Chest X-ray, PA view. Patient: 42 years old, sex F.
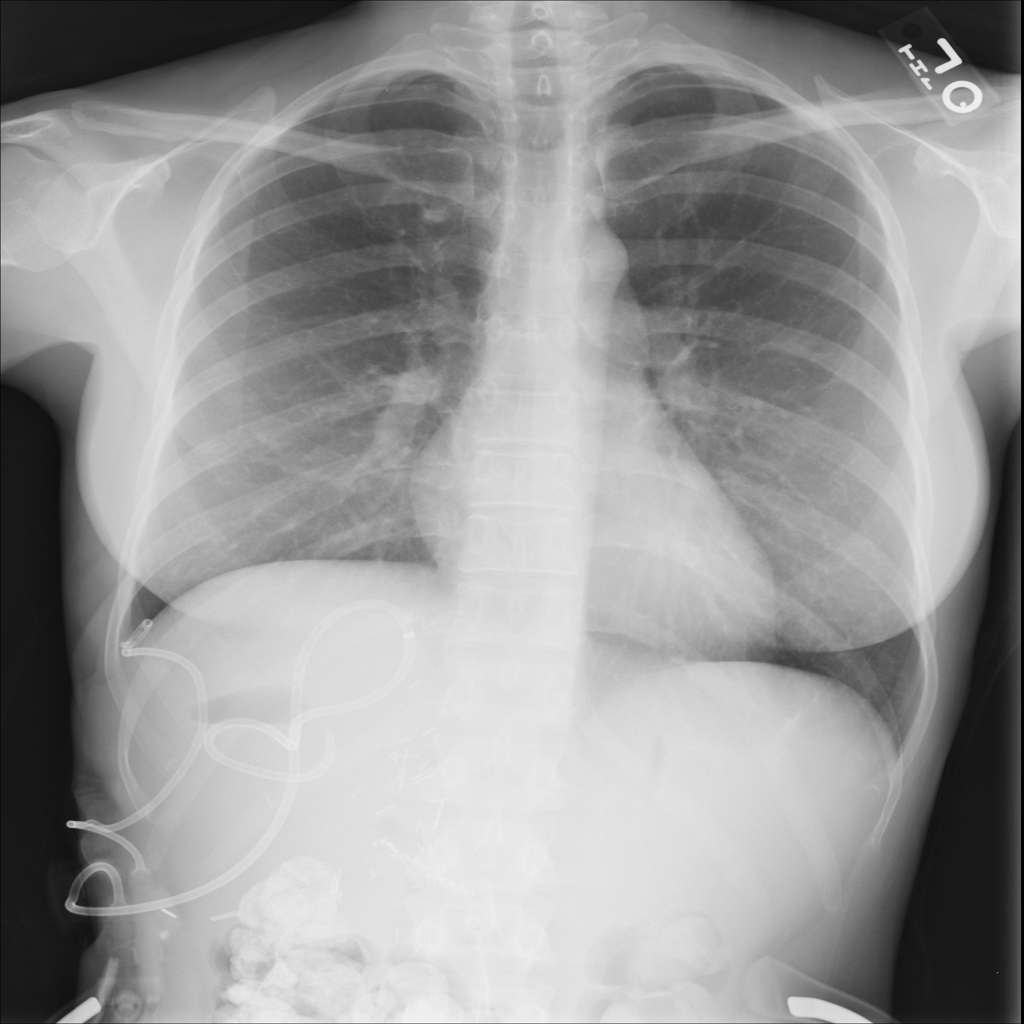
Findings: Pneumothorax